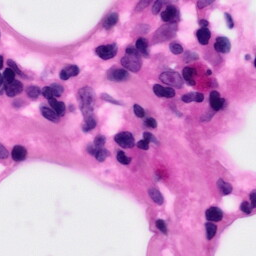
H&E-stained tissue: Pancreatic